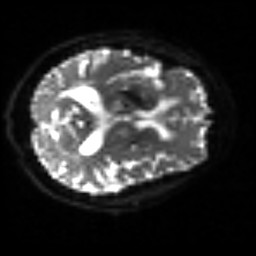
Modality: sbref
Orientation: axial
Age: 54
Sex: female
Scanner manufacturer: siemens
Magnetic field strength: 3 T
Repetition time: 3.2 s
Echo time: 0.081 s